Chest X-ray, PA view. Patient: 65 years old, sex M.
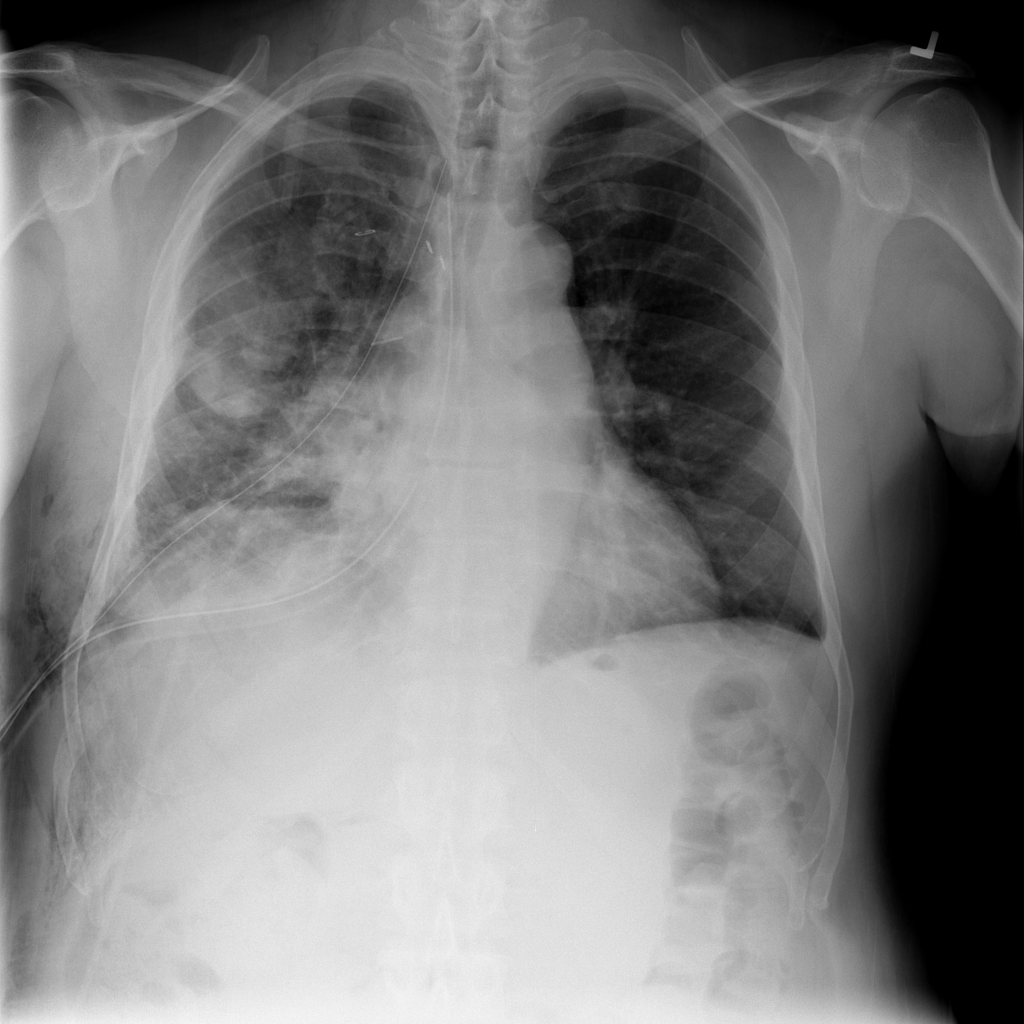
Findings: Emphysema, Infiltration